Question: I'm trying to make a doughnut chart with title in right aligment and chart in center of the linear layout.
this my render code:
'''
DefaultRenderer renderer = buildCategoryRenderer(colors);
renderer.setShowLabels(true);
renderer.setInScroll(true);
renderer.setChartTitle("BEST TITLE IN THE WORLD");
renderer.setZoomEnabled(false);
renderer.setPanEnabled(false);// Disable User Interaction
renderer.setScale((float) 1.3);
renderer.setApplyBackgroundColor(true);
renderer.setBackgroundColor(Color.WHITE);
renderer.setStartAngle(0);
//didn't work: margins - an array containing the margin size values,
//in this order: top, left, bottom, right
int[] margins = {150,0,0,0};
renderer.setMargins(margins);
//if I set to false, title disappear
renderer.setShowLabels(true);
renderer.setShowLegend(false);
MultipleCategorySeries categorySeries = new MultipleCategorySeries(
"CONTENUTI");
categorySeries.add(labels, values);
donutGraph = ChartFactory.getDoughnutChartView(this,
categorySeries, renderer);
donutGraph.setLeft(10);
donutGraph.setOnClickListener(this);
parent.addView(donutGraph);
donutGraph.repaint();
'''
this my xml code (only donut chart):
'''
<!-- layout donut -->
<LinearLayout
android:id="@+id/pie_chart"
android:layout_width="fill_parent"
android:layout_height="0dip"
android:layout_weight="0.5"
android:layout_margin="10dp"
android:orientation="horizontal"
android:background="#aadd66">
</LinearLayout>
'''
this is the result:

my questions:
1. How can I change the origin of the donut? Should I do this with DefaultRenderer object or with GraphicalView?
2. how can I right align the title? (if it possible).
3. How can I show the title but not the label?
If you have a good tutorial, please tell me: I have to make a another scatter plot.
Thank you very much!
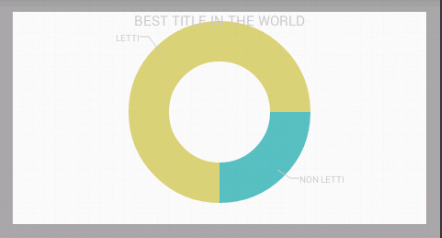
Answer: Make these changes in 'drawTitle()' method of 'RoundChart.java'
'''
public void drawTitle(Canvas canvas, int x, int y, int width, Paint paint) {
// if (mRenderer.isShowLabels()) {
paint.setColor(mRenderer.getLabelsColor());
paint.setTextAlign(Align.LEFT);
paint.setTextSize(mRenderer.getChartTitleTextSize());
drawString(canvas, mRenderer.getChartTitle(), x ,
y + mRenderer.getChartTitleTextSize(), paint); //REMOVE "+ width / 2"
// }
}
'''